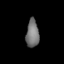
Tissue: skin
Cell type: Epithelial cells
Senescence score: 0.8951
Nuclear area (px): 350
Mean DAPI intensity: 115.94